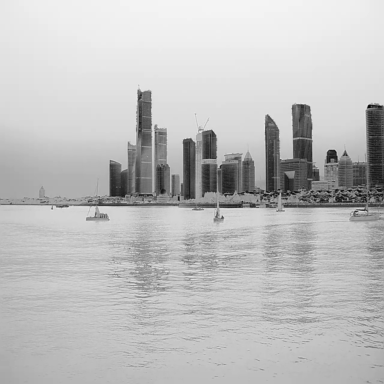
There are six sailboats in the infrared image.